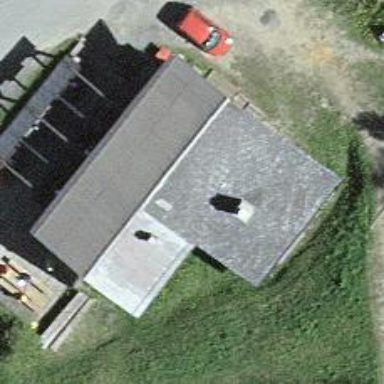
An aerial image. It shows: Restaurant.